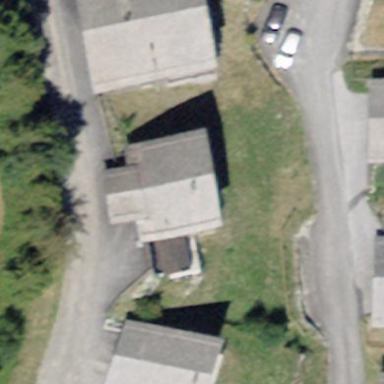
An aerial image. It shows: Building with tiled roof.